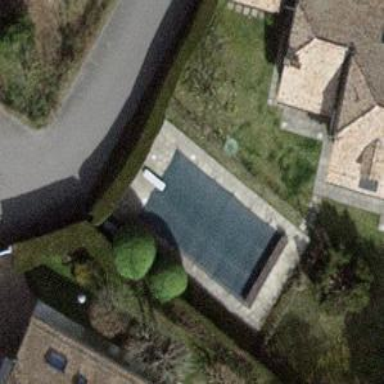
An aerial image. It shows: Swimming pool located in leisure land.